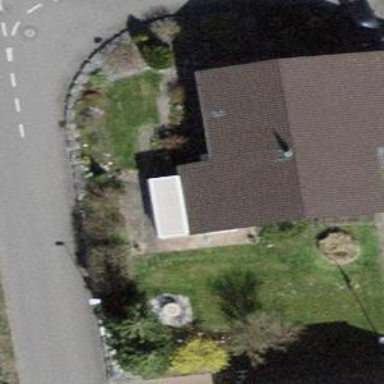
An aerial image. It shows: Building with tile roof.